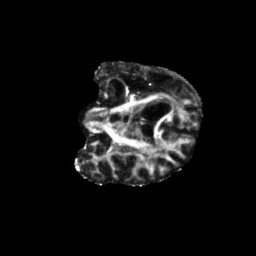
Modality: FA
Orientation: coronal
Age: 53
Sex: male
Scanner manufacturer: siemens
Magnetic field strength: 3 T
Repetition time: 5.25 s
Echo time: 0.08 s